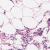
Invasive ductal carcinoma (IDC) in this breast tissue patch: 0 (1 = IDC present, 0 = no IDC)